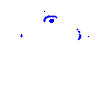
Particle: pion